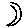
Label: moon